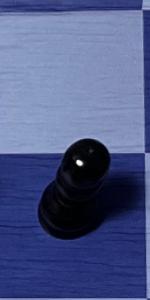
Label: Pawn_Black